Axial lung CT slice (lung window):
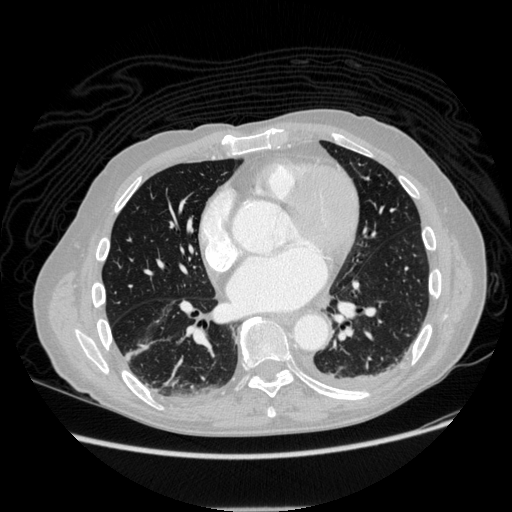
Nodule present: no